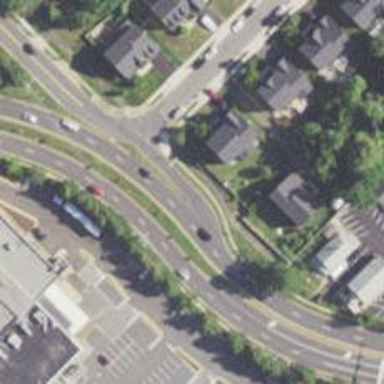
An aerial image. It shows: Secondary link road.